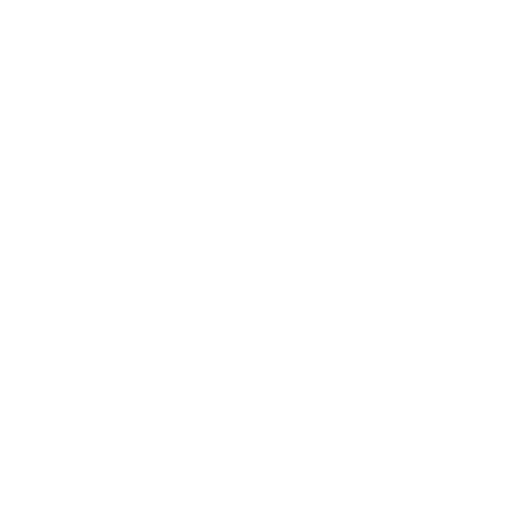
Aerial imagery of bar in Alaska named Lively Rock containing only unknown